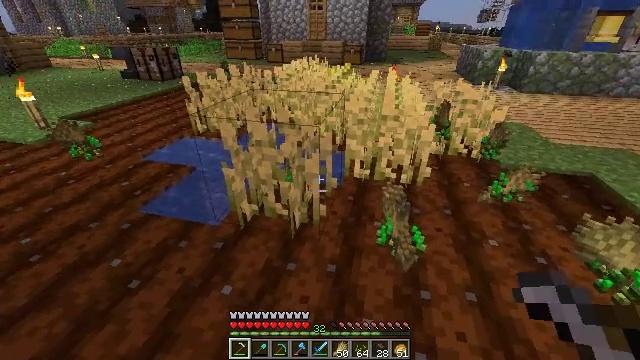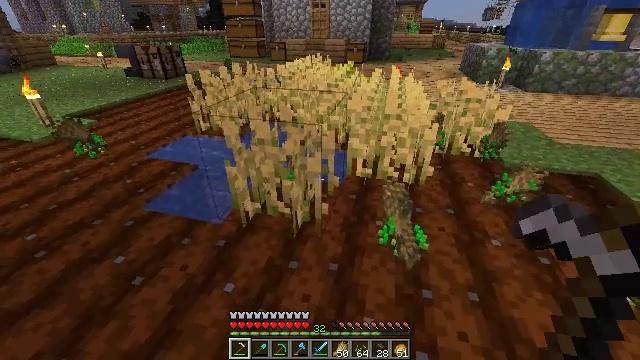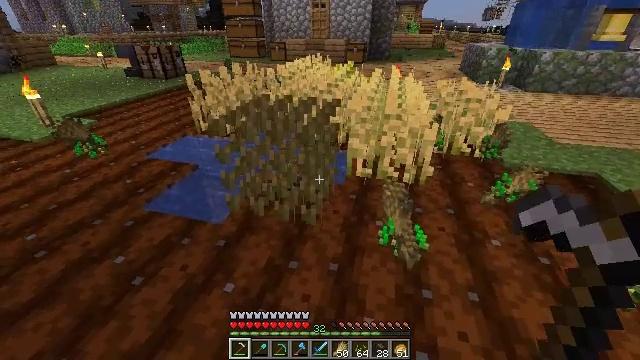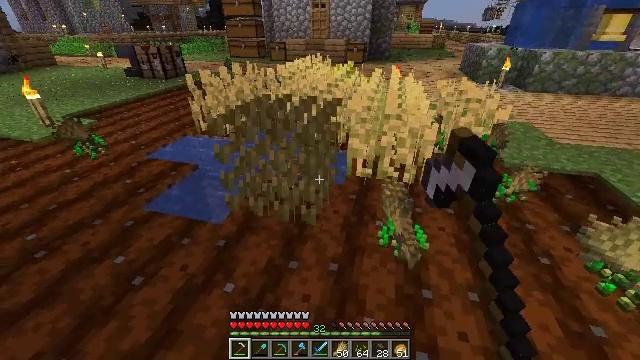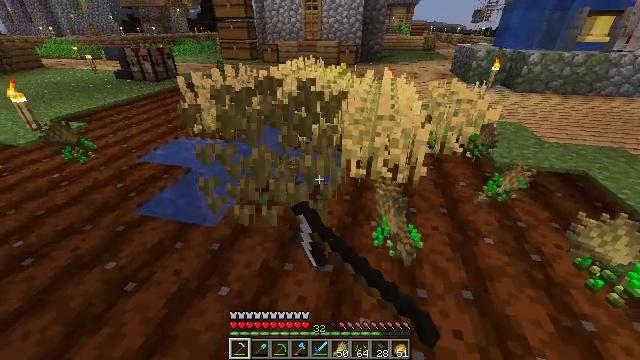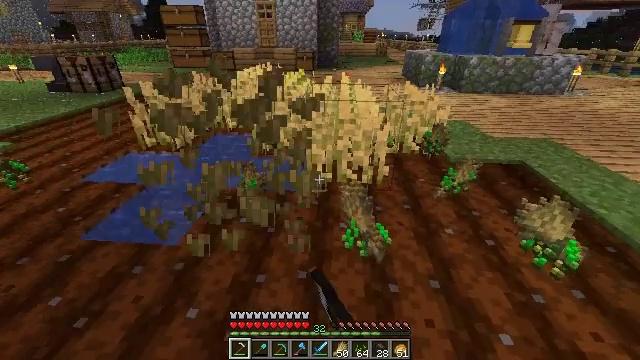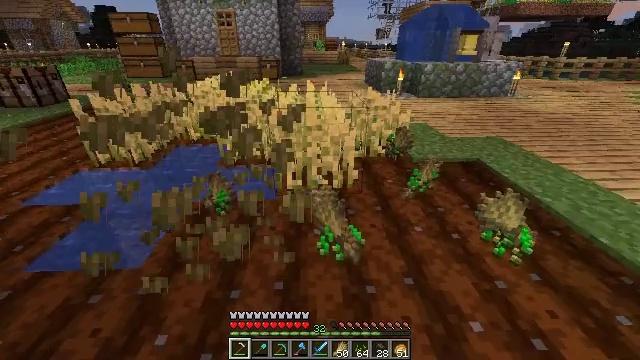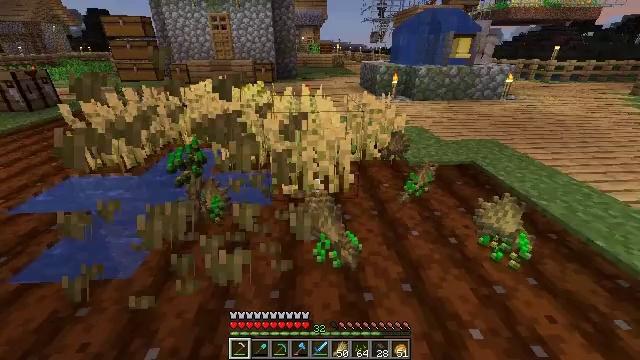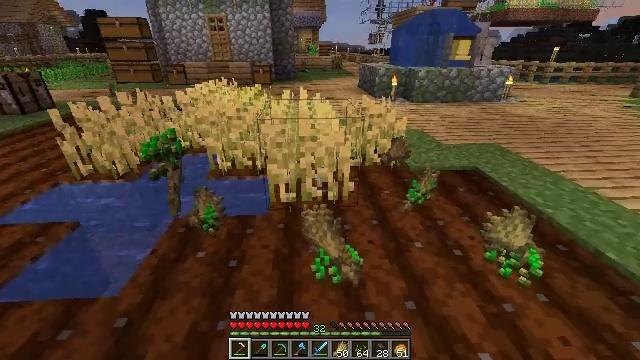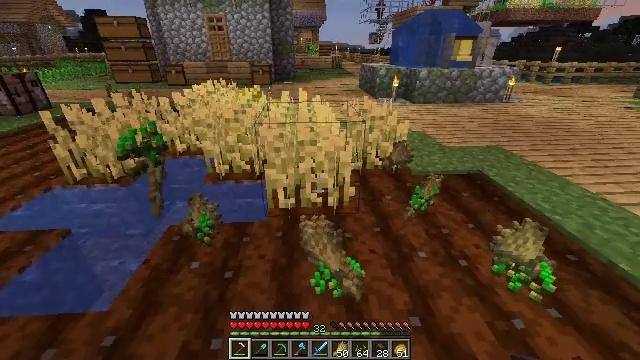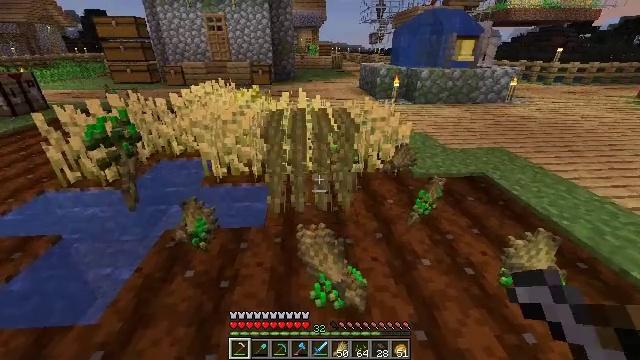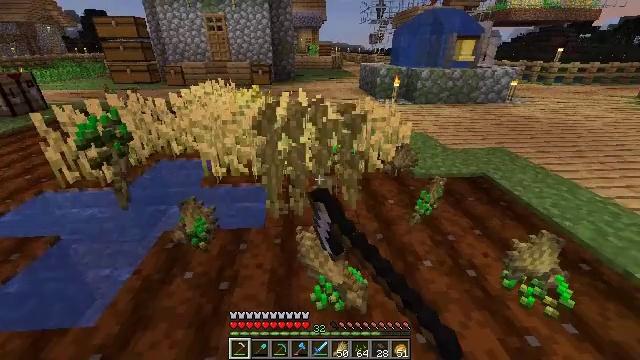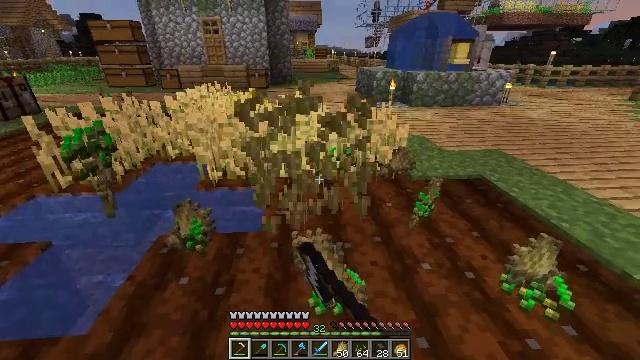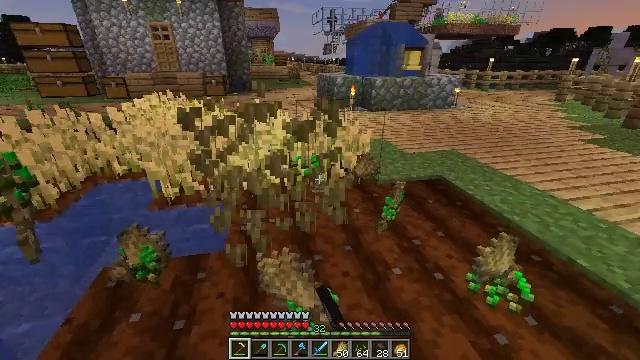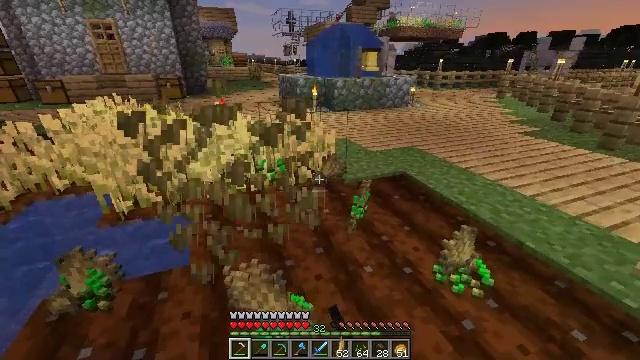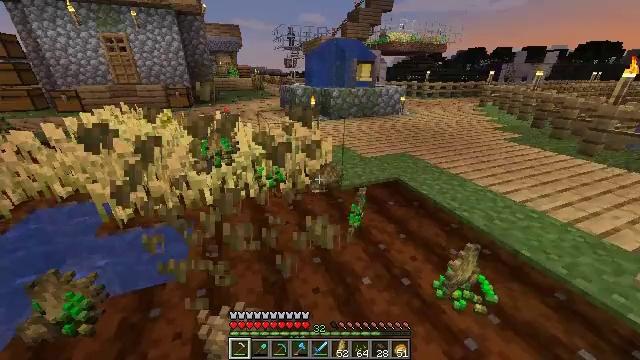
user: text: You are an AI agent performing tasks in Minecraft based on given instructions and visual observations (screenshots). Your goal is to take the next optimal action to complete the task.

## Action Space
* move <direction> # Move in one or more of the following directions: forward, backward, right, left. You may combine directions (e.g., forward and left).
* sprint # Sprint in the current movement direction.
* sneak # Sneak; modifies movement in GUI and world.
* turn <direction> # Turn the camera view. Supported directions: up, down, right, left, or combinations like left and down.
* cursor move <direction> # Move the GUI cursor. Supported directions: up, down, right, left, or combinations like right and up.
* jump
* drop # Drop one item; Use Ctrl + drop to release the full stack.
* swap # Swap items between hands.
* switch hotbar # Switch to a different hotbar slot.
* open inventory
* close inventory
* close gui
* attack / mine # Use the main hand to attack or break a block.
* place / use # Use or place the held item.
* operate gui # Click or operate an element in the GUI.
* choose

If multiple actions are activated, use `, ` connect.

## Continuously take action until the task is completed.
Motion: motion action
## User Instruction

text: Gather wheat by left-clicking on it.
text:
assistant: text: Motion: no_op
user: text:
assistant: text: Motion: attack / mine
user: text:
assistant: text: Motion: attack / mine
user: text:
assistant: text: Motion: turn right, attack / mine
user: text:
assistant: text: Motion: turn right and up
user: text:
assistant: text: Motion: turn right and up
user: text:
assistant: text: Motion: move forward, turn right
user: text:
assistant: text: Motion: move forward
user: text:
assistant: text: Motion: no_op
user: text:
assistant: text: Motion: attack / mine
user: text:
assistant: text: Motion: attack / mine
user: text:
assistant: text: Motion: attack / mine
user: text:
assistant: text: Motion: move forward, turn right and up
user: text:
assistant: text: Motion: move forward, turn right
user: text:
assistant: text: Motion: move forward
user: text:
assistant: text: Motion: move forward
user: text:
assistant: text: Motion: no_op
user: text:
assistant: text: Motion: attack / mine
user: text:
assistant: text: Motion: turn left, attack / mine
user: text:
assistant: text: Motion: turn left, attack / mine
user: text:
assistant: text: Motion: move forward, turn left
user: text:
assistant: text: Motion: move forward, turn left and down
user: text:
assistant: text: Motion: move forward, turn left and down
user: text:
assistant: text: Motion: turn left, attack / mine
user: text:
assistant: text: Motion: turn left, attack / mine
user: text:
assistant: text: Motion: attack / mine
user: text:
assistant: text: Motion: attack / mine
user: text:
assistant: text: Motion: turn left
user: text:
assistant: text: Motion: turn left
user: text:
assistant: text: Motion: turn left